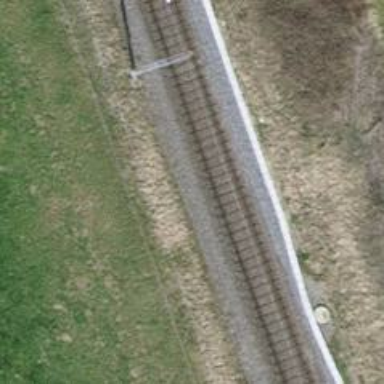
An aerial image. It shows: Single-track railway with electrified contact lines.